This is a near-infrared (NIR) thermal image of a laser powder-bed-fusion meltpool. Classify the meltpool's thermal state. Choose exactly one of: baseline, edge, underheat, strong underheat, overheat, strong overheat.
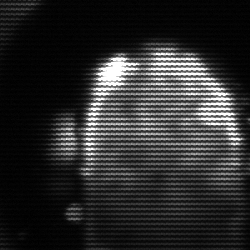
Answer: baseline